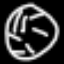
Label: clock